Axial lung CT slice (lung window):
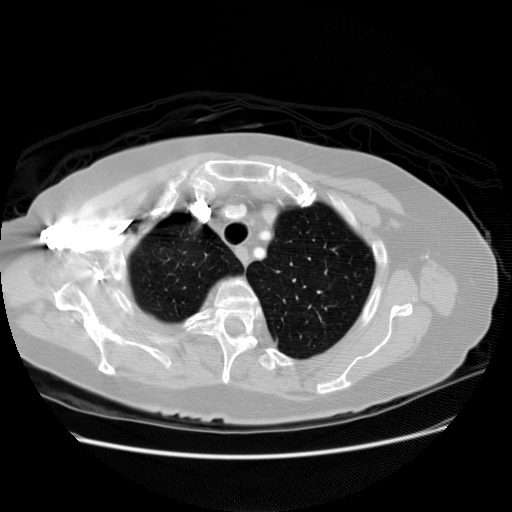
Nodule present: no